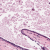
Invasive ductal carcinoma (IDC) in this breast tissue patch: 0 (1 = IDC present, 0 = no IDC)